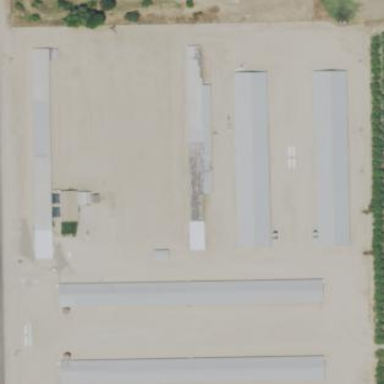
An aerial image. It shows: Farmyard area.